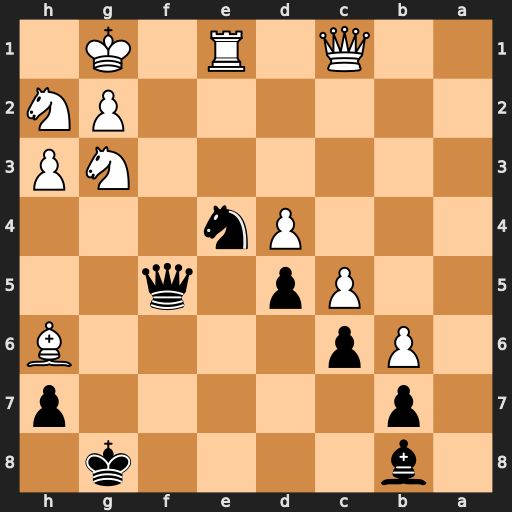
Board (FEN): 1b4k1/1p5p/1Pp4B/2Pp1q2/3Pn3/6NP/6PN/2Q1R1K1
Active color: b
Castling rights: -
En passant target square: -
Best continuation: Qf2+ Kh1 Nxg3#